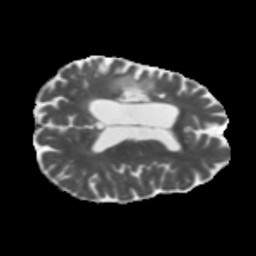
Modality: MD
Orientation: axial
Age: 58
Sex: male
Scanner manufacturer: siemens
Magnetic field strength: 3 T
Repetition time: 5.47 s
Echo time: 0.0854 s